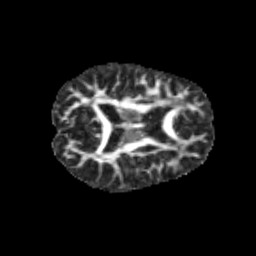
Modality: FA
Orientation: axial
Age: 9
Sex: male
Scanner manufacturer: siemens
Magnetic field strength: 3 T
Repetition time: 3.8 s
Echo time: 0.07 s